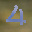
Label: 4